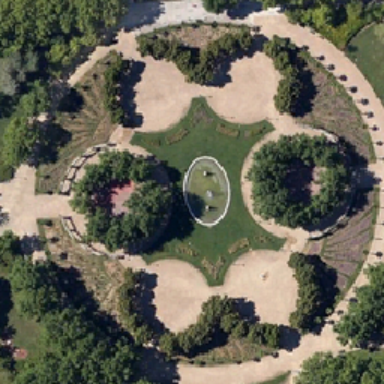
Many trees are arranged in interesting patterns .